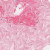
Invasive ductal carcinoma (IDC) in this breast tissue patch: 0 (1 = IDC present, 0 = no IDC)